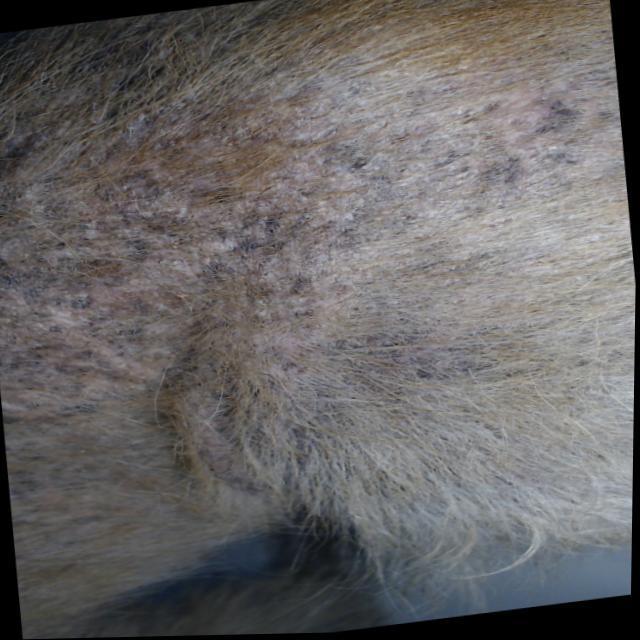
Canine demodicosis (Demodex mange) — caused by Demodex canis mites. Presents with alopecia, follicular papules, pustules, and comedones. Often localized on face and forelimbs.